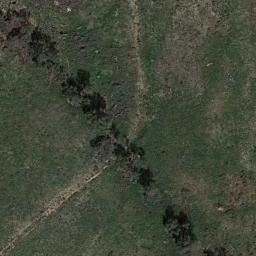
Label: meadow